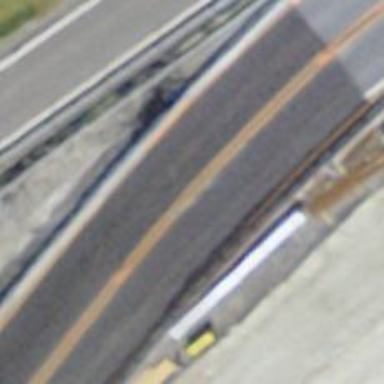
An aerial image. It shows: Asphalt motorway of trunk classification.